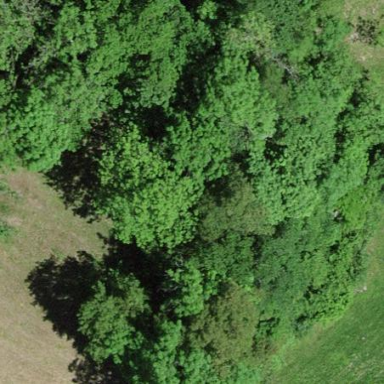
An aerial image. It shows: Forest area.